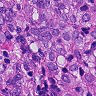
Metastatic tissue present: yes